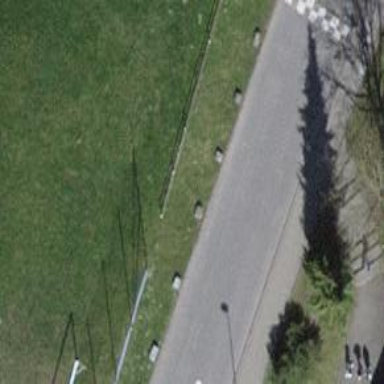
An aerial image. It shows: Block barrier.